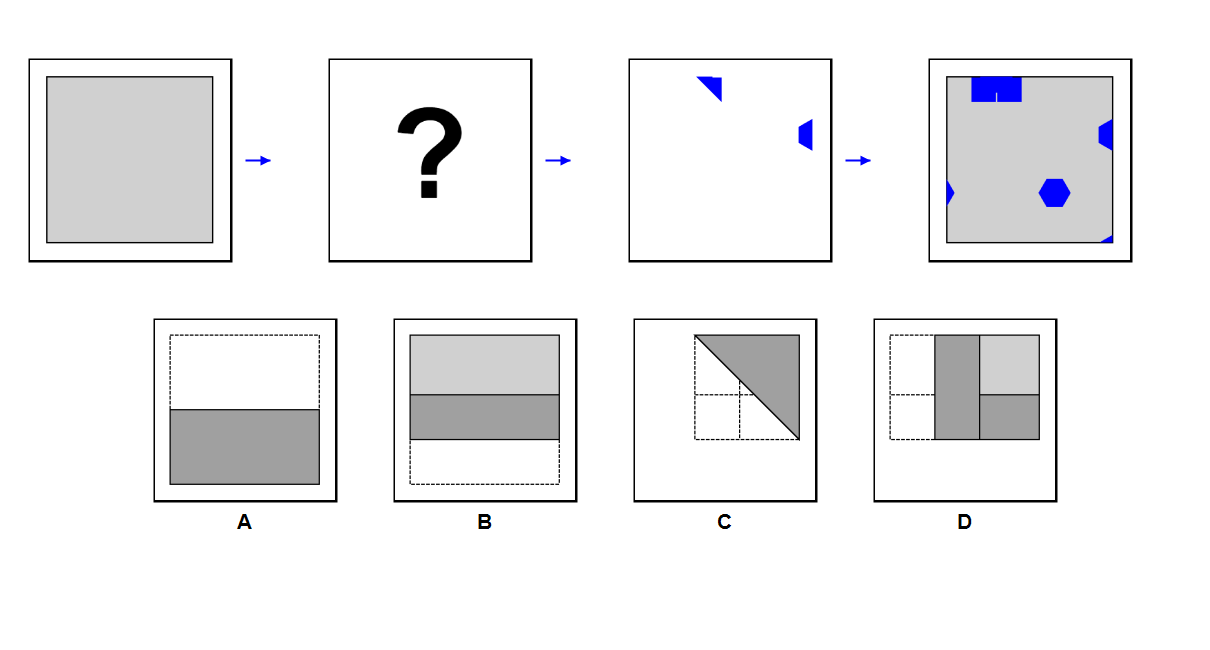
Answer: A